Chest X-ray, AP view. Patient: 40 years old, sex F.
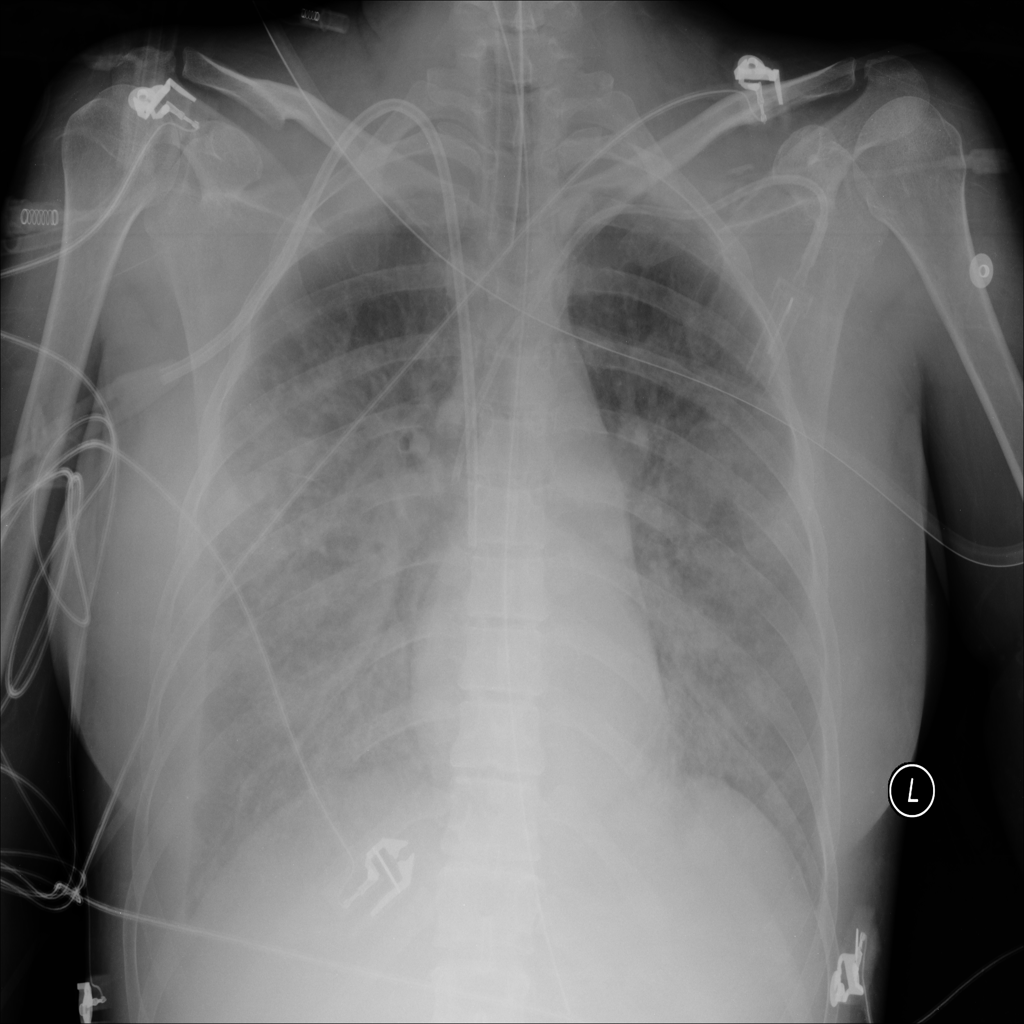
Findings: Edema, Effusion